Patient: sex M, age 75
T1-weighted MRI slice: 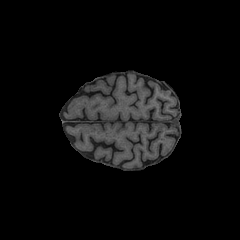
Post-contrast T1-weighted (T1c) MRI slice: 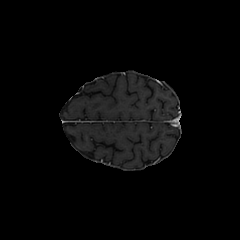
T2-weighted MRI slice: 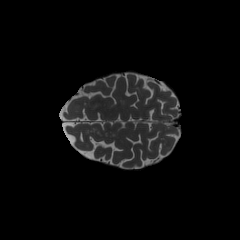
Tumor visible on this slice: yes
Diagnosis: Glioblastoma, IDH-wildtype
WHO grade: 4